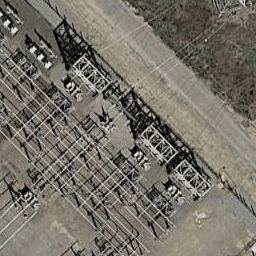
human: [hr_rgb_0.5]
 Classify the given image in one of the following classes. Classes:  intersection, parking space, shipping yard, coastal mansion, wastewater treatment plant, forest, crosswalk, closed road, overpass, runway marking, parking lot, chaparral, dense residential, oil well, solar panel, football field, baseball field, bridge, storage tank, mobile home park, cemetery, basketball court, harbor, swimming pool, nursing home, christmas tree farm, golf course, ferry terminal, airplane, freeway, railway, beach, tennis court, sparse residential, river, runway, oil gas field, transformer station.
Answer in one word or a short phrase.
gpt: transformer station